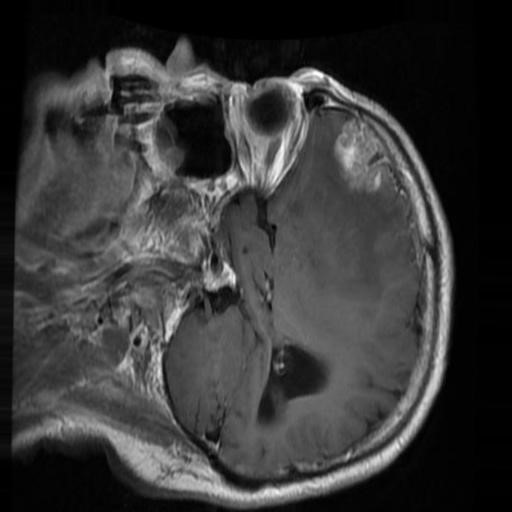
Label: brain_menin